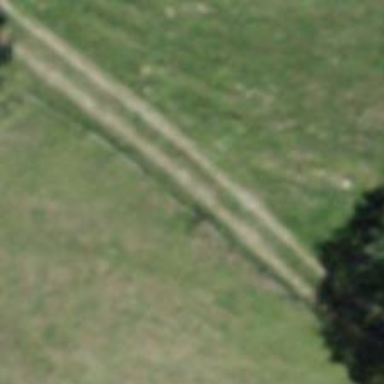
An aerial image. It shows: Track with grade 4 track type.